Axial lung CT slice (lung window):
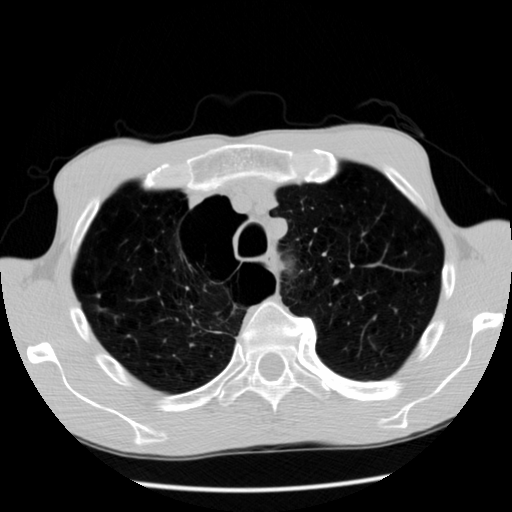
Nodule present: yes
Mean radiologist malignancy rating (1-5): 2